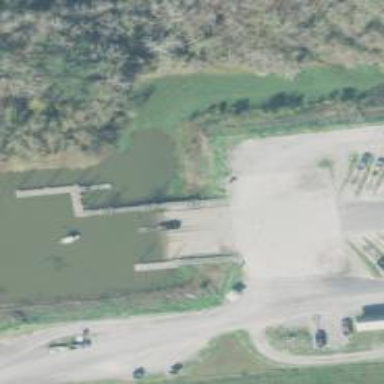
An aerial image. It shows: Slipway on leisure land.